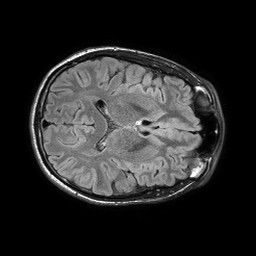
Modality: FLAIR
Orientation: axial
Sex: male
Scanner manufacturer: philips
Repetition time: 11 s
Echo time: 0.125 s